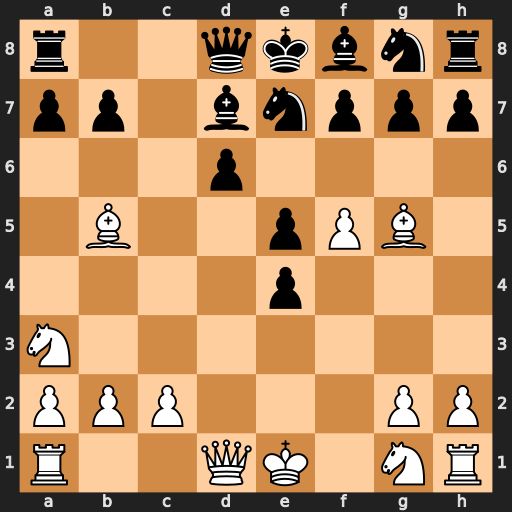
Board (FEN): r2qkbnr/pp1bnppp/3p4/1B2pPB1/4p3/N7/PPP3PP/R2QK1NR
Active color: w
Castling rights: KQkq
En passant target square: -
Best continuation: Nc4 Bxb5 Nxd6+ Qxd6 Qxd6